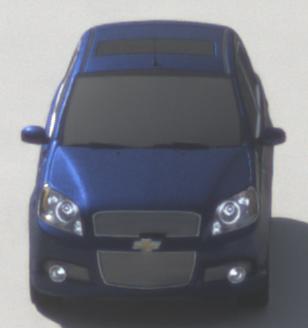
Make: Chevrolet
Model: Aveo 1.2
Detailed model: Aveo
Model produced from: 2008/06
Model produced until: 2011/01
Doors: 3
Color: blue
Road condition: dry road
Daytime: morning or afternoon
Contrast: medium contrast